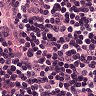
Metastatic tissue present: no